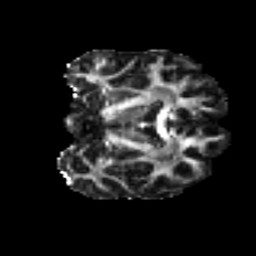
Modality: FA
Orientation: coronal
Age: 34
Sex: female
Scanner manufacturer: ge
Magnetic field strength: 3 T
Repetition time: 7.8 s
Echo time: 0.0606 s